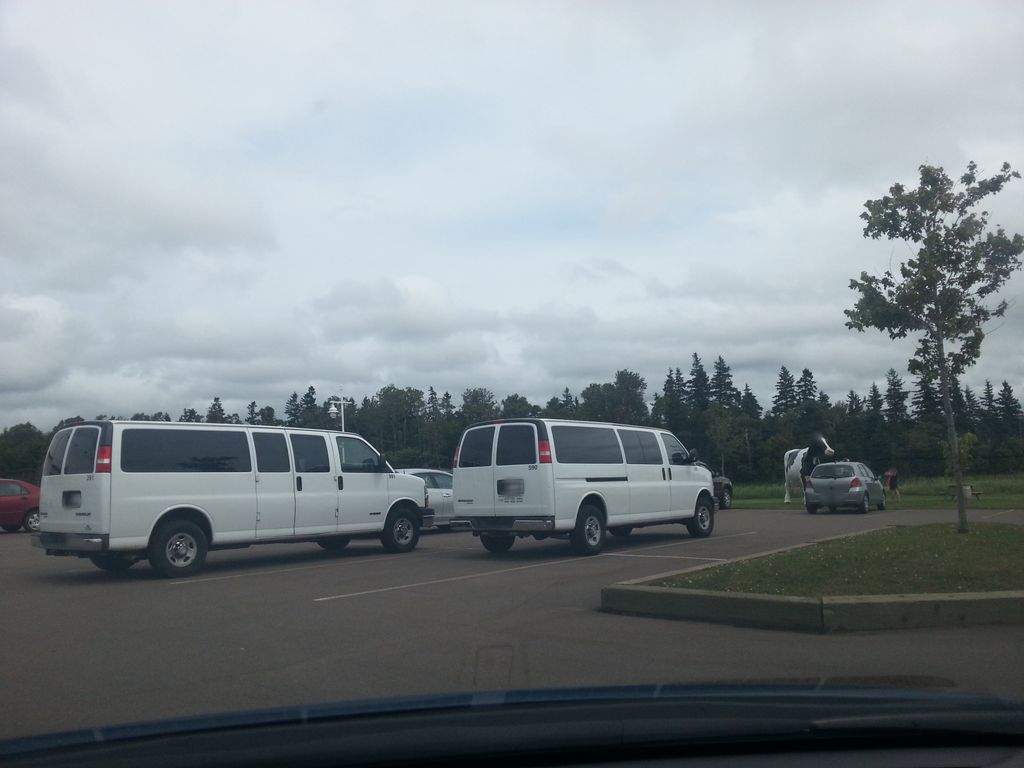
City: charlottetown